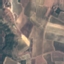
Land use / land cover: PermanentCrop